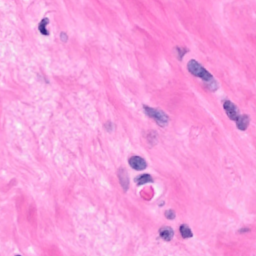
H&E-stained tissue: Breast